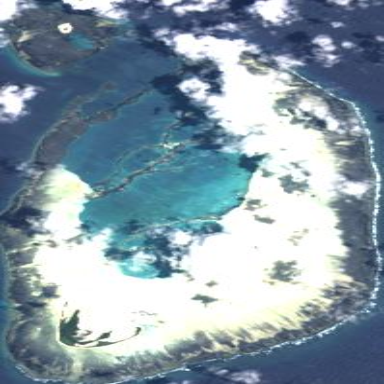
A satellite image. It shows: Beautiful atoll.